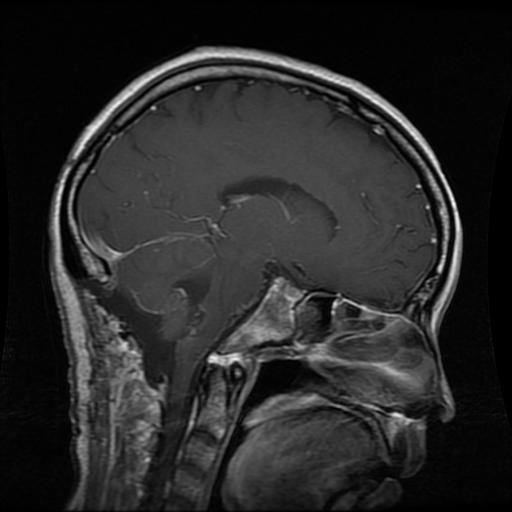
Label: glioma